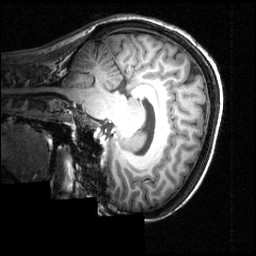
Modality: T1w
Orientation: sagittal
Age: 24
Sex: female
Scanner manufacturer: siemens
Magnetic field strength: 3.951 T
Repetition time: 1.5 s
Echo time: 0.00335 s